Chest X-ray:
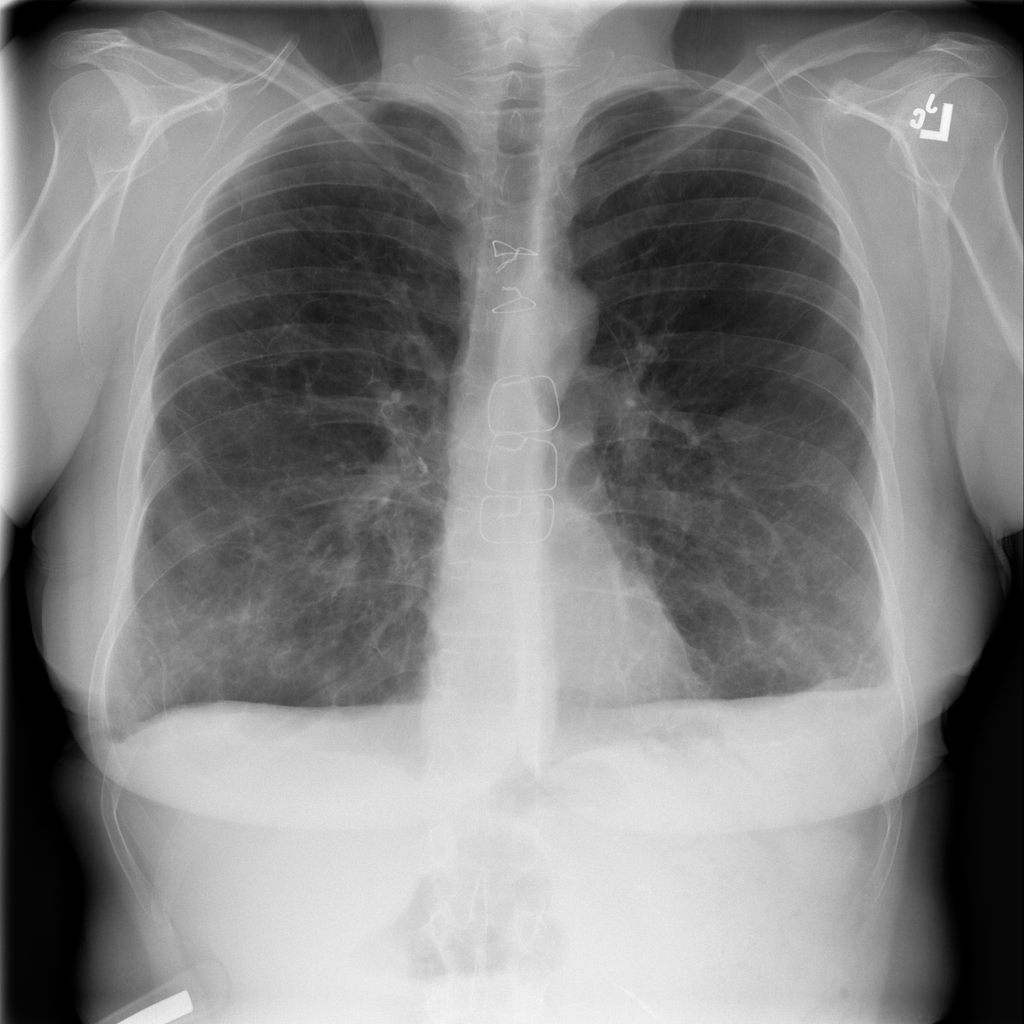
Findings: Nodule, Fibrosis, Pleural Thickening, Emphysema
No abnormal finding: no